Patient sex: M
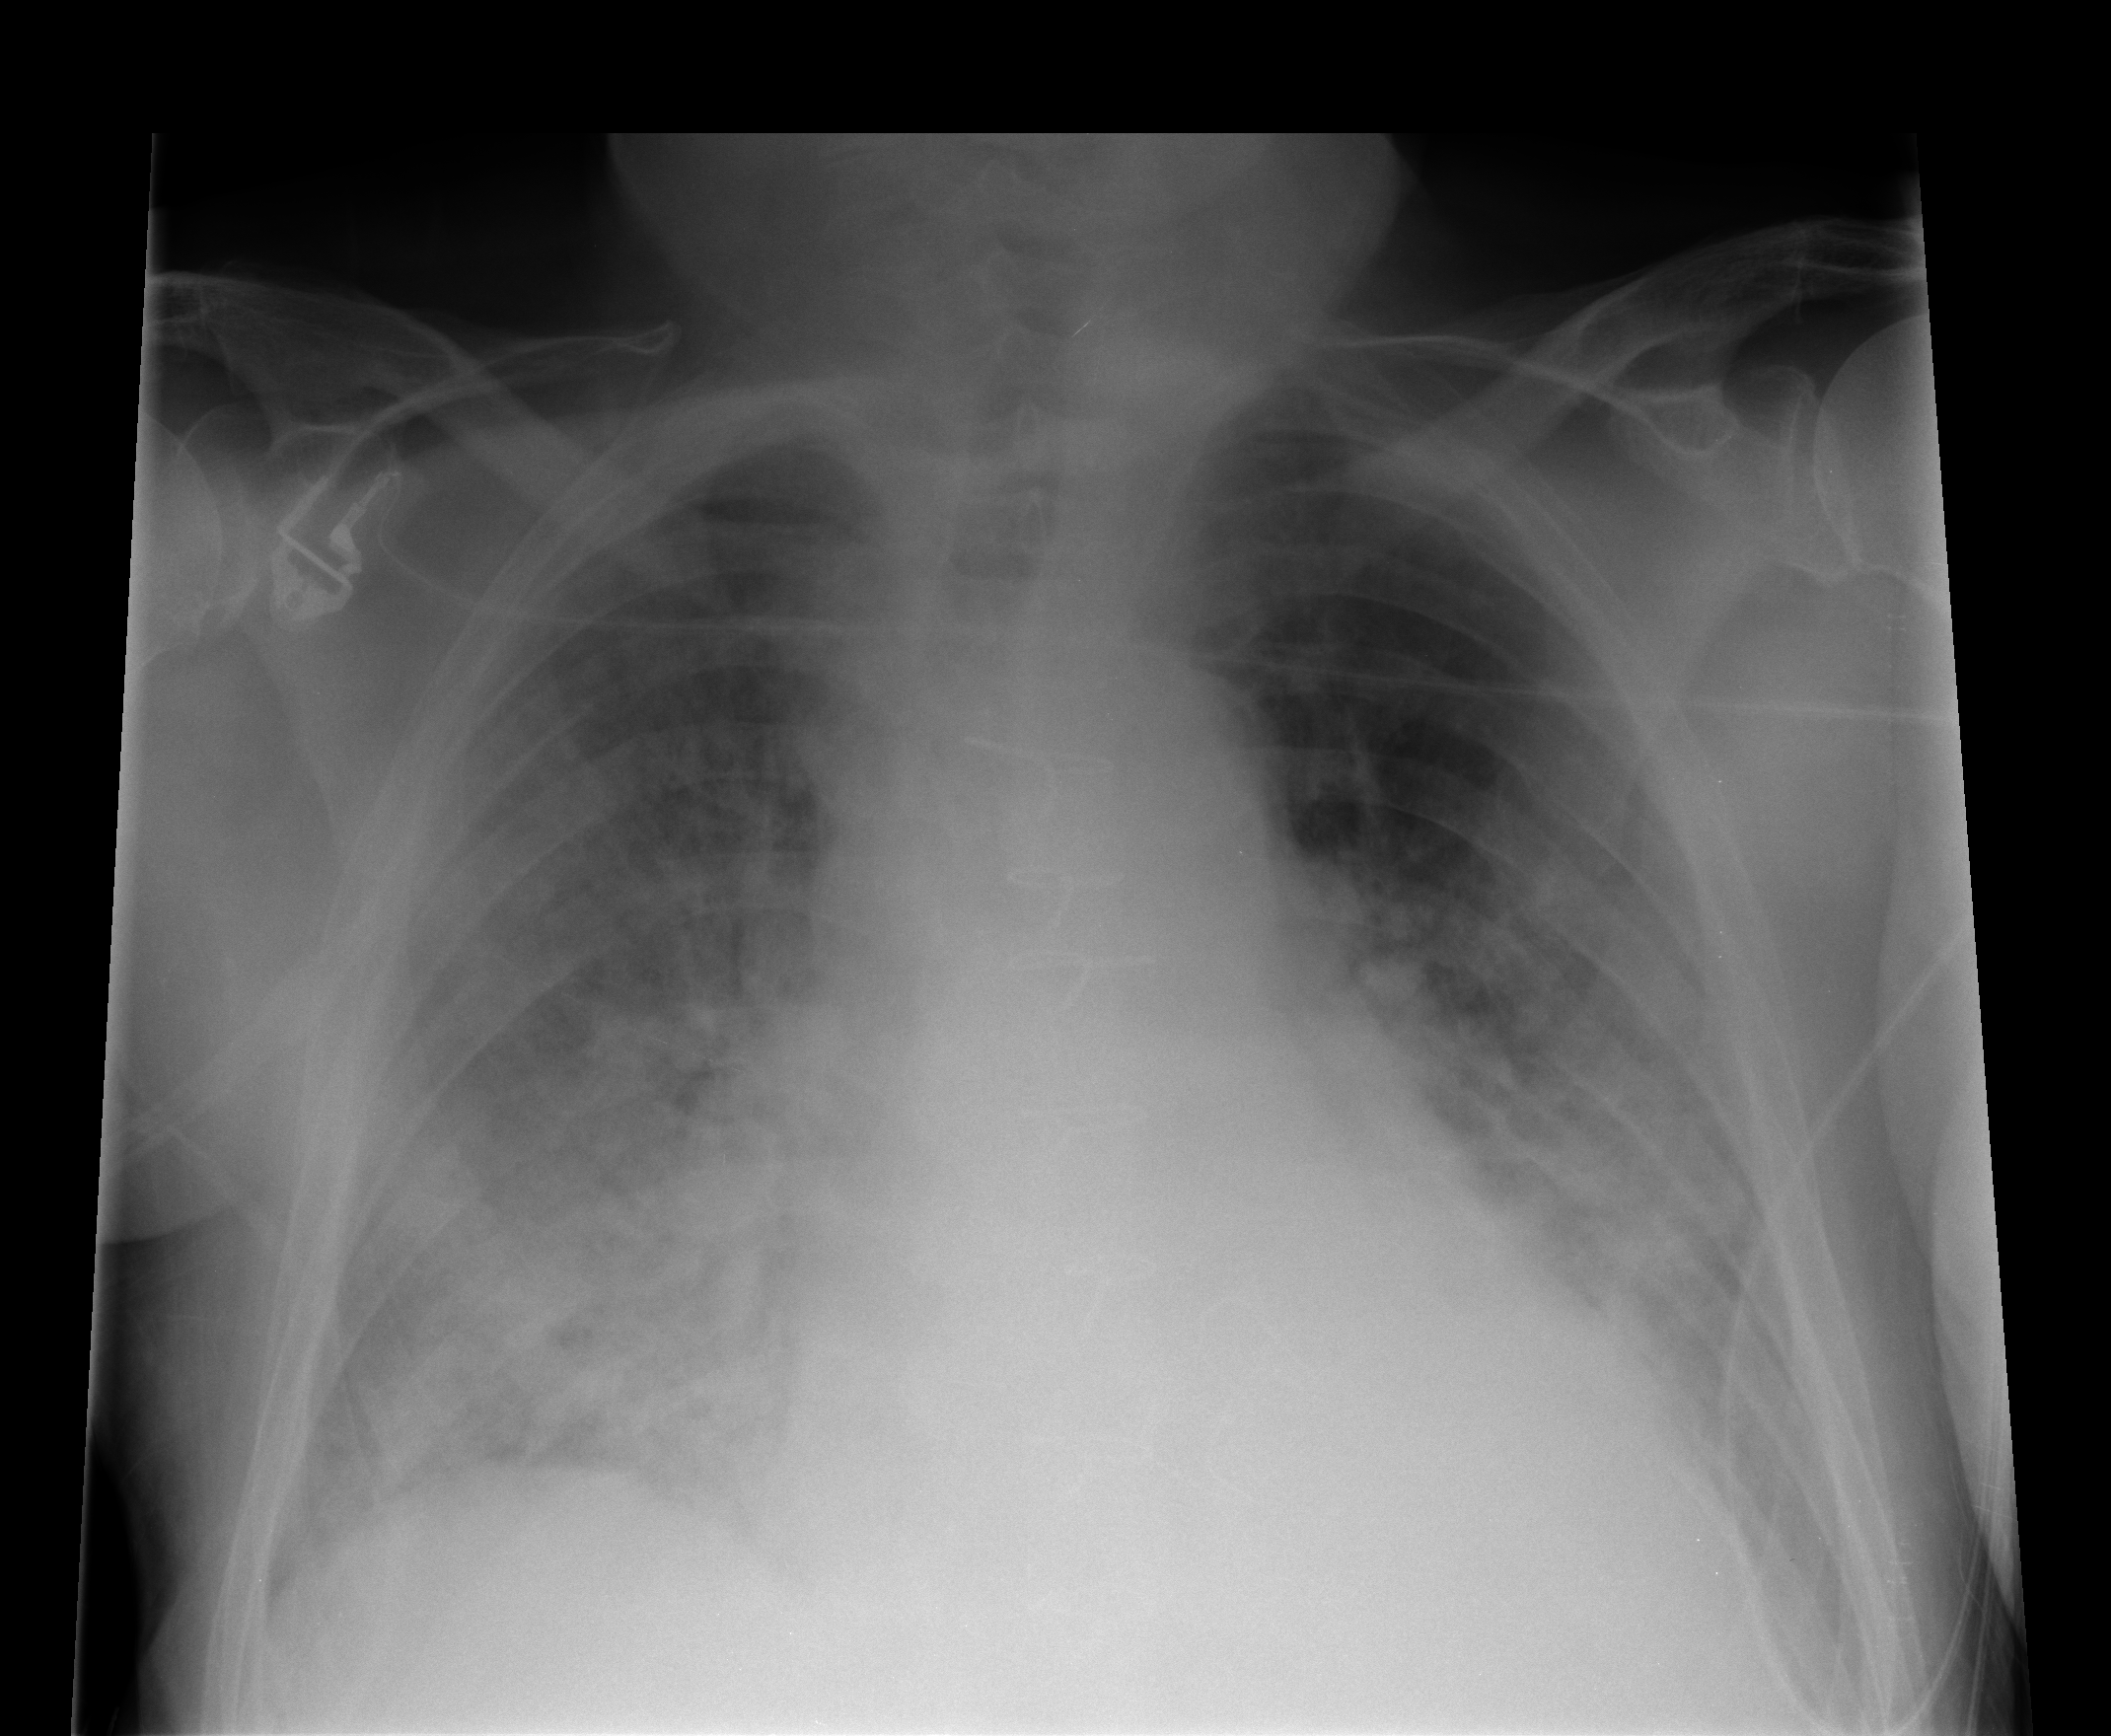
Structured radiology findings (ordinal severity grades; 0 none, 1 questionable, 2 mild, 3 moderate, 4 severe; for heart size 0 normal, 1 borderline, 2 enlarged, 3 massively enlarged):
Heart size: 2
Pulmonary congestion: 2
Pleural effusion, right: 2
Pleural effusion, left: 2
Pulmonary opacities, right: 3
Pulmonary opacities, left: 2
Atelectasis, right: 4
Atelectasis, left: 2